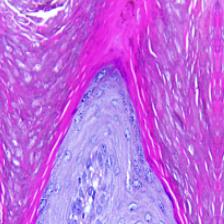
Diagnosis: OSCC